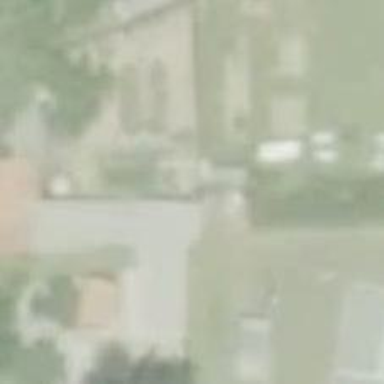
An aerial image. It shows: Fence is in the image.